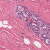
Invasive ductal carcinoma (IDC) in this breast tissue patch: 0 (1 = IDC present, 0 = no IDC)